Question: I'm attempting to rotate the dates on the bottom of my graph to appear vertical versus horizontal. I'm using <URL> but it doesn't seem to work correctly.
'''
xaxis: {
rotateTicks: 110,
mode: "time",
timeformat: "%m/%d",
minTickSize: [7, "day"],
ticks: cpudatearray
}
'''
The end result is not correct, it all appears jumbled.

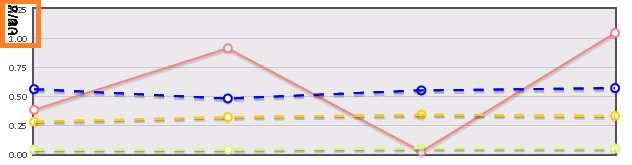
Answer: You might have better luck just handling this with CSS instead of using the plug in:
'''
#flotPlaceholder div.xAxis div.tickLabel
{
transform: rotate(-90deg);
-ms-transform:rotate(-90deg); /* IE 9 */
-moz-transform:rotate(-90deg); /* Firefox */
-webkit-transform:rotate(-90deg); /* Safari and Chrome */
-o-transform:rotate(-90deg); /* Opera */
/*rotation-point:50% 50%;*/ /* CSS3 */
/*rotation:270deg;*/ /* CSS3 */
}
'''
Obviously change the angle to whatever it is you're trying to achieve. If you want to use this for the y-axis, just change the 'div.xAxis' selector.
Result after testing in my own flot graph: